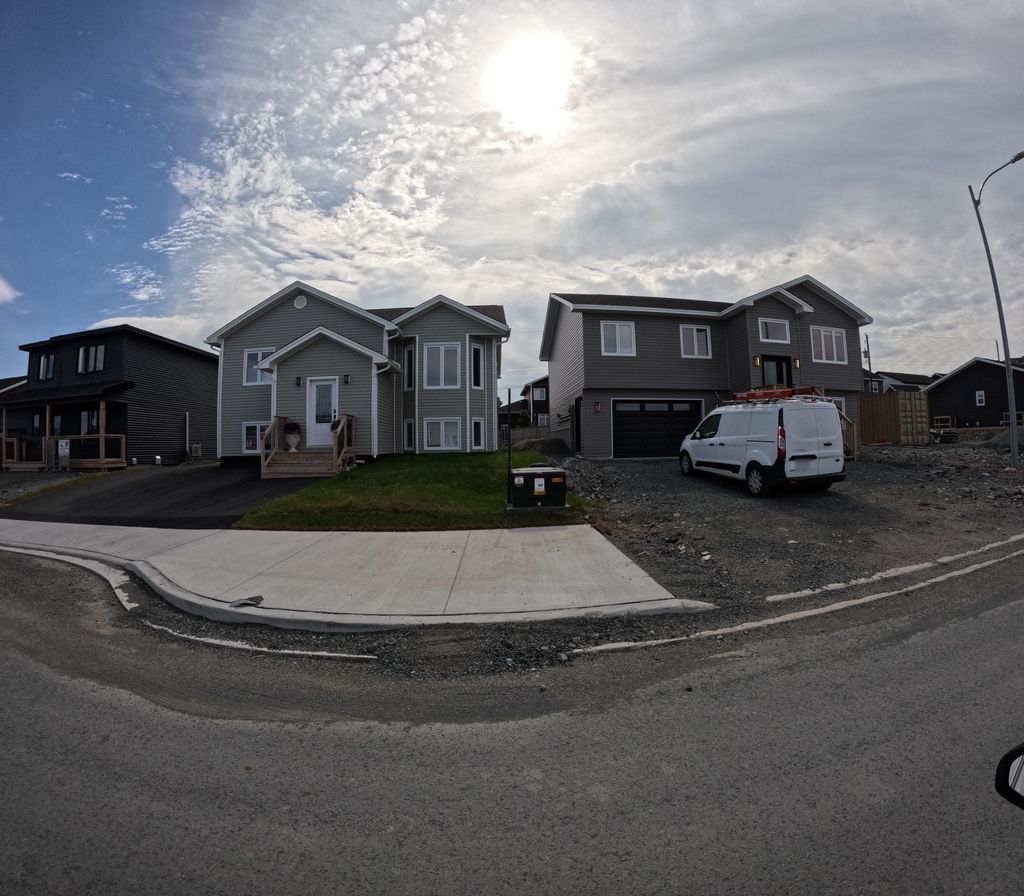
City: st_johns